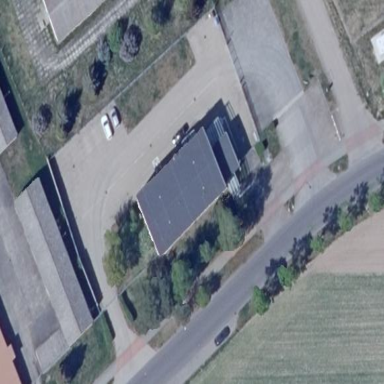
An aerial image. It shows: Public building.